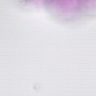
Metastatic tissue present: no